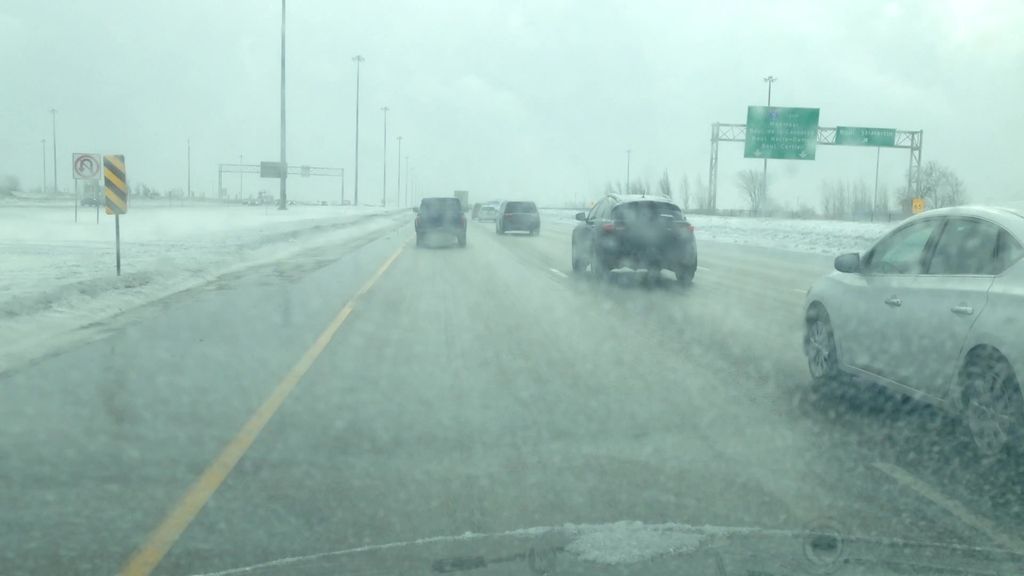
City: montreal